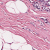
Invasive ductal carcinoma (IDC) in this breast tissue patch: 1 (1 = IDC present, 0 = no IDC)